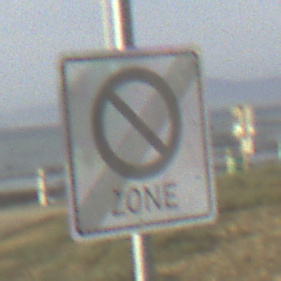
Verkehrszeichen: EndeEingeschraenktesHalteverbotZone
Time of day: MorningAfternoon
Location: Outdoor (Suburban)
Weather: PartlyCloudy
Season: NotSpecified
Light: Natural